Question: I am stucked on this problem since yesterday. I start learning knockoutjs with ASP.Net WebAPI. Everything work very well until i post the data back to the API Controller. everytime I paseed the data to the controller it shows null value for every field of the Person object.

I tried everything e.g. using $.ajax with contentType: 'application/json', or contentType: 'application/json, utf-8...' but nothing works for me. please give some solution i will be very thankful to you..
here is the code of WebAPI Post Method:
'''
// POST api/some
public HttpResponseMessage Post([FromBody]Person value)
{
repository.SavePerson(value);
return Request.CreateResponse(HttpStatusCode.OK);
}
'''
And here is Person class
'''
public class Person
{
public string firstName { get; set; }
public string lastName { get; set; }
public List<string> activities { get; set; }
public string favoriteHobby { get; set; }
}
'''
And here is javascript / knockout code
'''
function PersonViewModel() {
var self = this;
self.firstName = ko.observable('');
self.lastName = ko.observable('');
self.activities = ko.observableArray([]);
self.favoriteHobby = ko.observable('');
self.loadUserData = function () {
$.getJSON("api/Some/Get", function (data) {
self.firstName(data.firstName);
self.lastName(data.lastName);
self.activities(data.activities);
self.favoriteHobby(data.favoriteHobby);
});
}
self.saveUserData = function () {
var data_to_send = { value: ko.toJSON(self) };
$.post("api/Some/Post", data_to_send, function (data) {
});
}
};
ko.applyBindings(new PersonViewModel());
'''
And finally here is the HTML
'''
<form action="#" method="post">
<p>
First name:
<input data-bind='value: firstName' />
</p>
<p>
Last name:
<input data-bind='value: lastName' />
</p>
<div>
Your favorite food:
<select data-bind='options: activities, value: favoriteHobby'>
</select>
</div>
<p>
<button data-bind='click: loadUserData'>Load Data</button>
<button data-bind='click: saveUserData'>Save Data</button>
</p>
</form>
'''
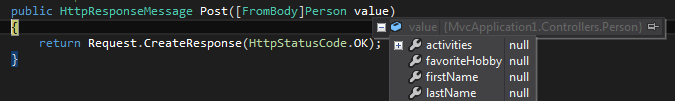
Answer: If you want to post JSON like
'''
{ "value" : {"firstName" : "Jane", "lastName" : "Doe" } }
'''
to an ApiController method, you need to add an additional "model" server side
'''
public class ValueModel
{
public Person value { get; set; }
}
public class Person
{
public string firstName { get; set; }
public string lastName { get; set; }
public List<string> activities { get; set; }
public string favoriteHobby { get; set; }
}
public HttpResponseMessage Post([FromBody]ValueModel model) { .. }
'''
Alternatively, drop the '{"value": ..}' in you JSON and just post 'var data_to_send = ko.toJSON(self)'
This is because the model binder to bind the exact same "structure" of the JSON you post.